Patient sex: M
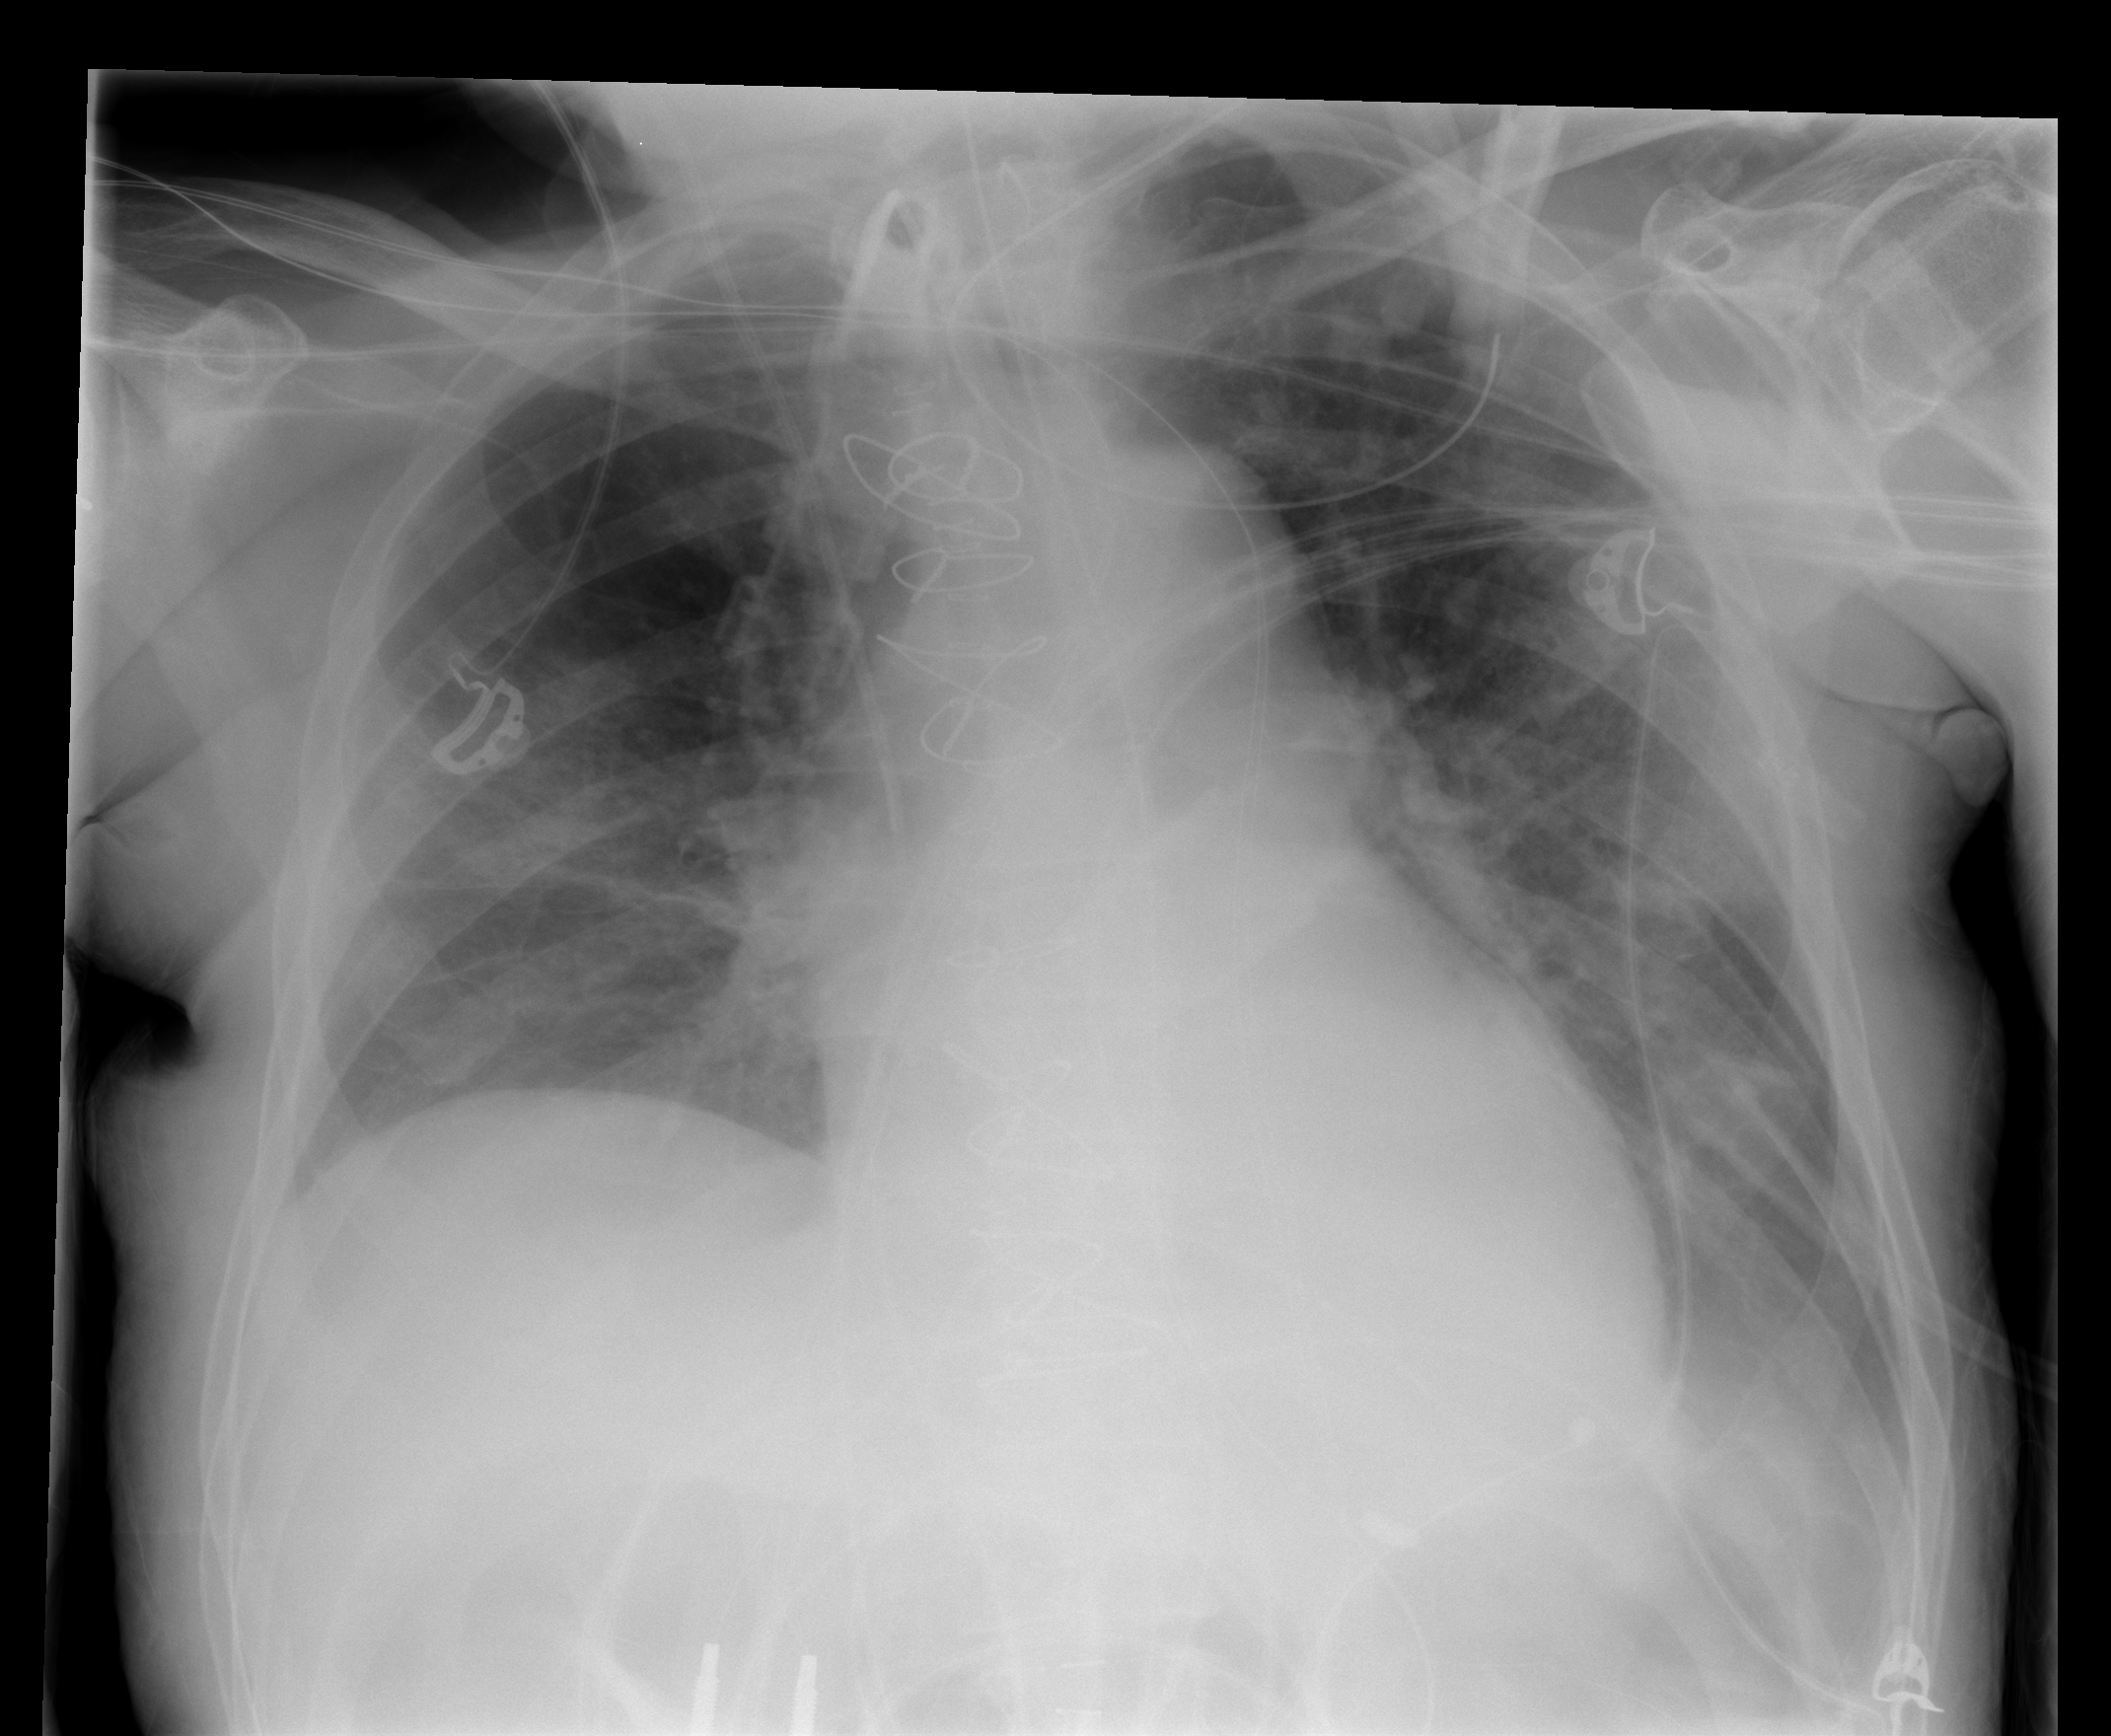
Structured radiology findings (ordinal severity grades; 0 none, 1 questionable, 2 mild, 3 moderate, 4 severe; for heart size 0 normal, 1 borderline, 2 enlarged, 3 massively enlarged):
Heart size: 1
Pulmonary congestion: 0
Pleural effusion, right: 1
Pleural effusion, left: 2
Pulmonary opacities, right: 2
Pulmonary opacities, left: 2
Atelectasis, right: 2
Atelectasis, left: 2